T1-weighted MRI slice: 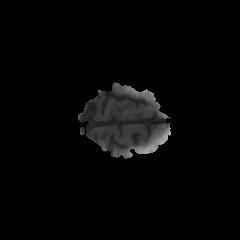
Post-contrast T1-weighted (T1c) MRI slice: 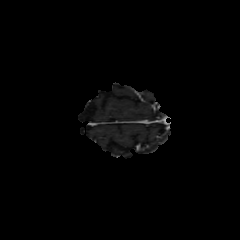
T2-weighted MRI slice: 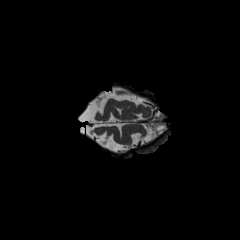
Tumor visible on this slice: no